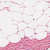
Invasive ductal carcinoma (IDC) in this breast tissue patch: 0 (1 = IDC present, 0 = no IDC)